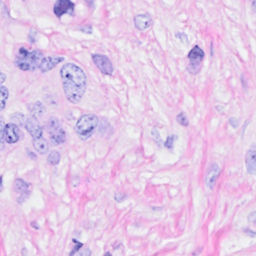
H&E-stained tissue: Breast